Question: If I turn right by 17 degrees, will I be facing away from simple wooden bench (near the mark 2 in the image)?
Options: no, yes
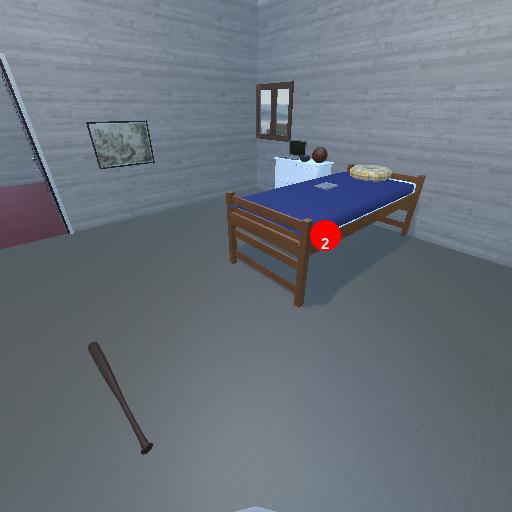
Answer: no